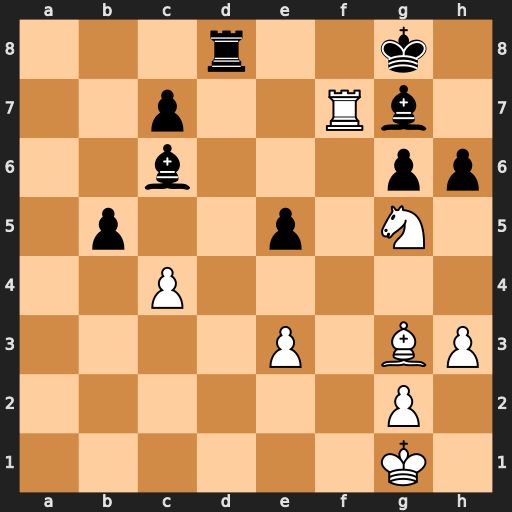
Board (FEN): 3r2k1/2p2Rb1/2b3pp/1p2p1N1/2P5/4P1BP/6P1/6K1
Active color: w
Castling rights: -
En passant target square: -
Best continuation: Rxg7+ Kxg7 Ne6+ Kf6 Nxd8